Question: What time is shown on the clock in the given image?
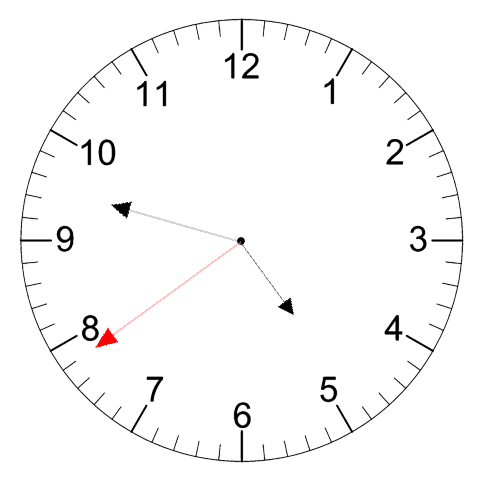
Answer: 04:47:39